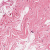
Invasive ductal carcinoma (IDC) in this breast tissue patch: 0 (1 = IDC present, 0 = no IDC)